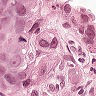
Metastatic tissue present: yes